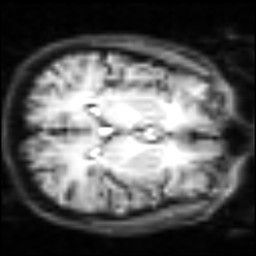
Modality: inplaneT2
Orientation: axial